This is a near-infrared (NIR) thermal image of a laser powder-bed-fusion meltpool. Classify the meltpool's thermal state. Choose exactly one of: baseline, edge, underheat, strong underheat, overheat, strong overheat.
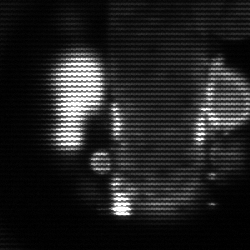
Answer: strong underheat